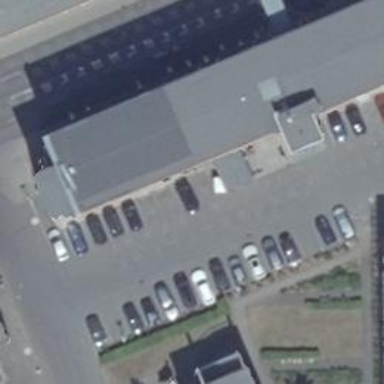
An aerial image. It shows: Building with flat roof made of silver tar paper.